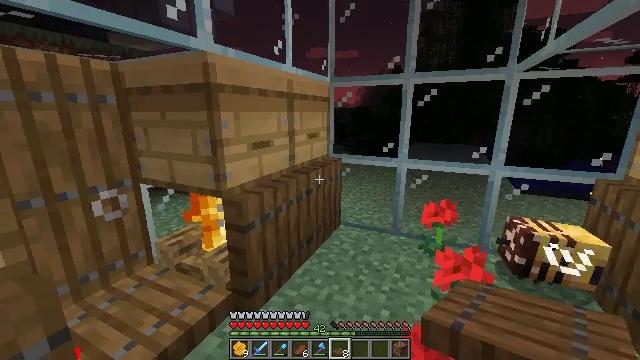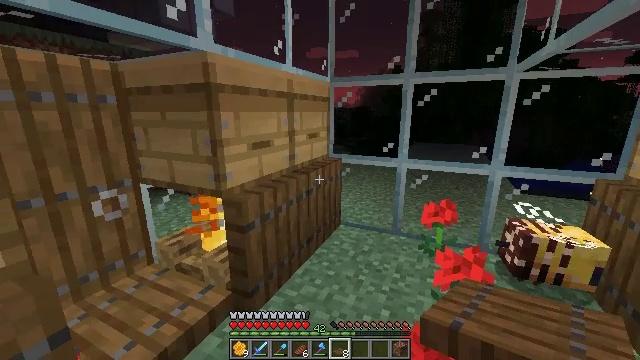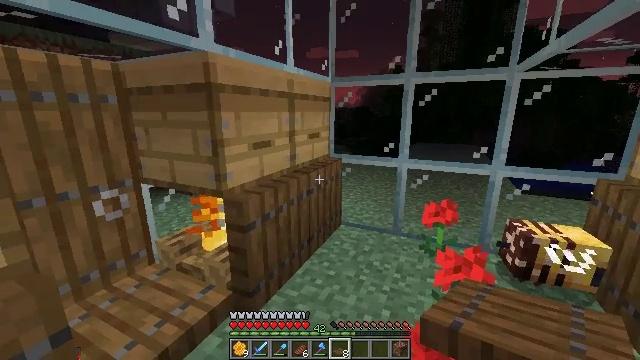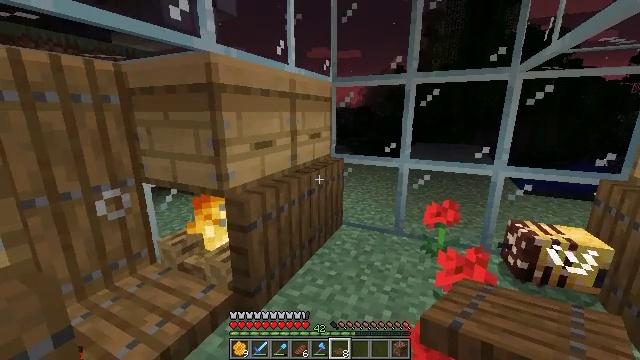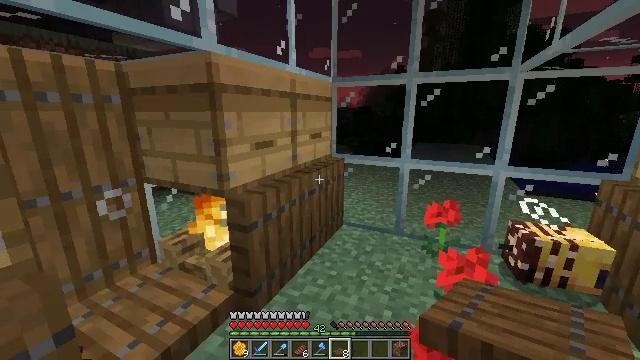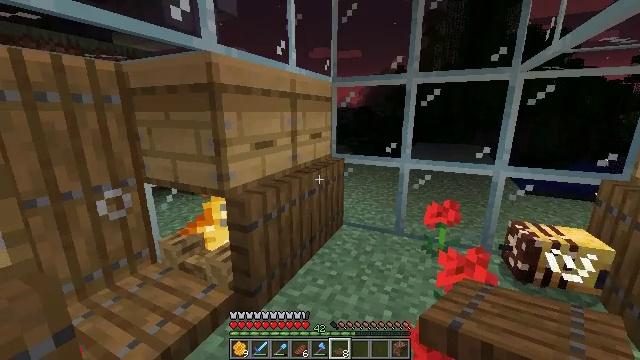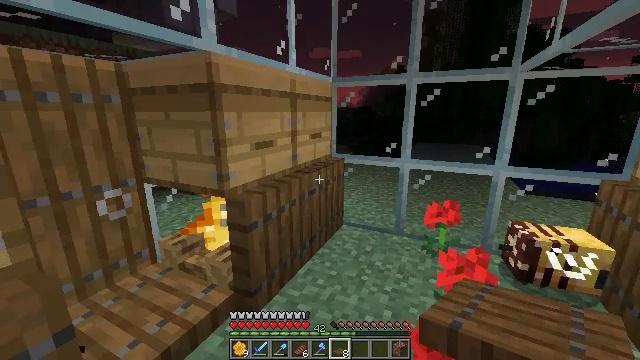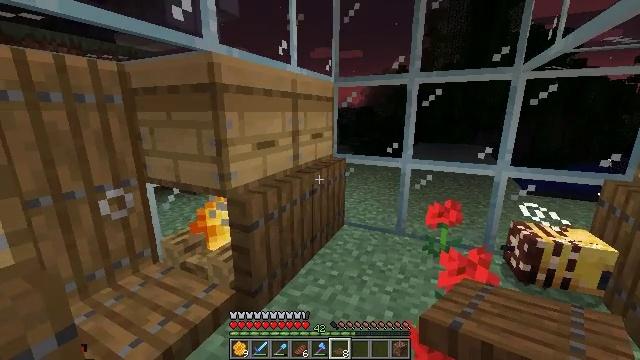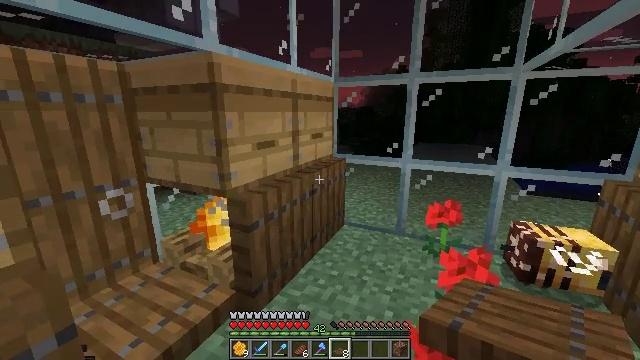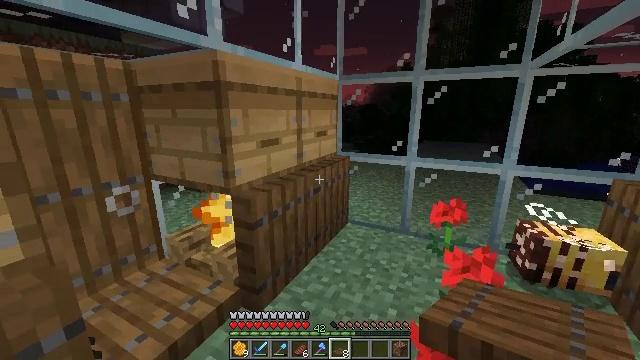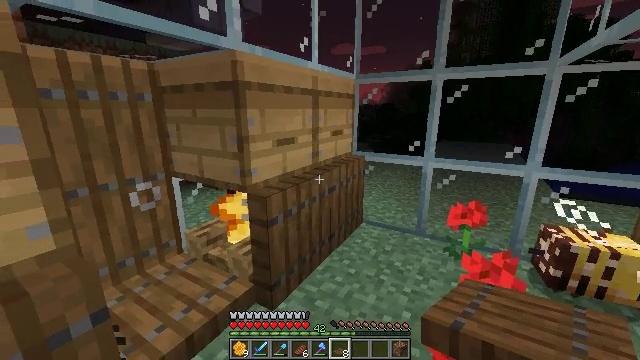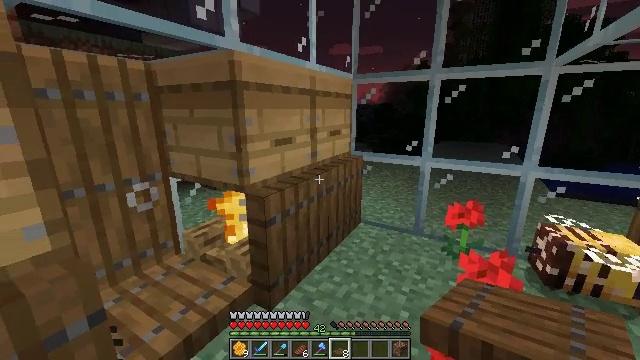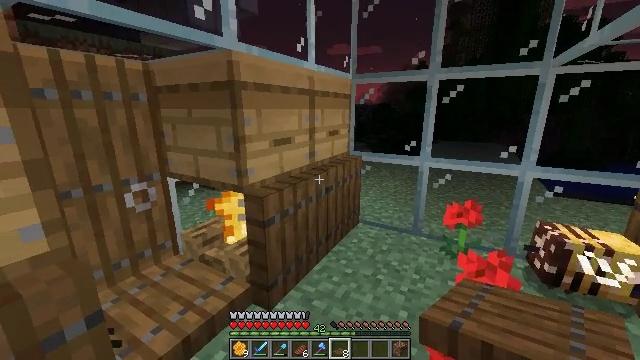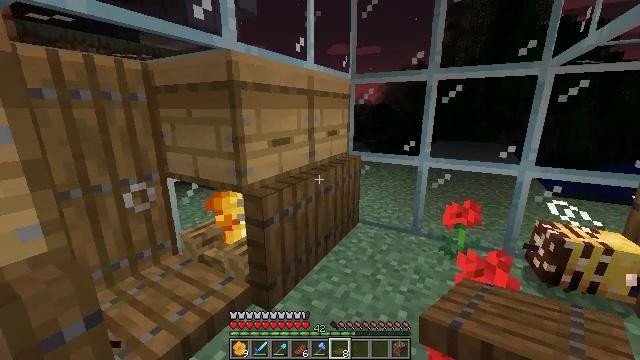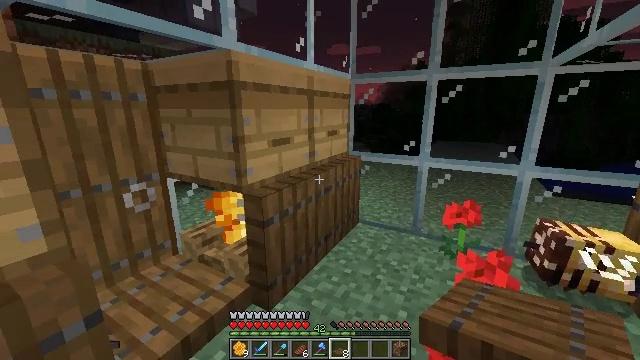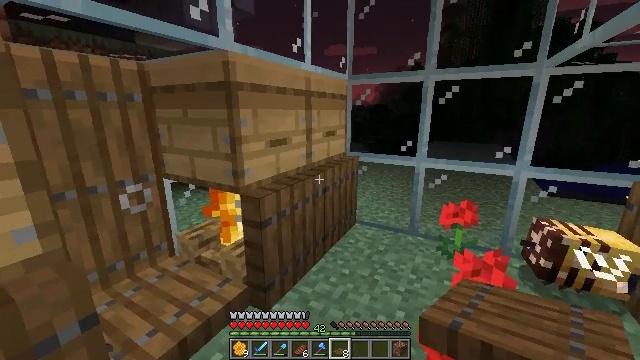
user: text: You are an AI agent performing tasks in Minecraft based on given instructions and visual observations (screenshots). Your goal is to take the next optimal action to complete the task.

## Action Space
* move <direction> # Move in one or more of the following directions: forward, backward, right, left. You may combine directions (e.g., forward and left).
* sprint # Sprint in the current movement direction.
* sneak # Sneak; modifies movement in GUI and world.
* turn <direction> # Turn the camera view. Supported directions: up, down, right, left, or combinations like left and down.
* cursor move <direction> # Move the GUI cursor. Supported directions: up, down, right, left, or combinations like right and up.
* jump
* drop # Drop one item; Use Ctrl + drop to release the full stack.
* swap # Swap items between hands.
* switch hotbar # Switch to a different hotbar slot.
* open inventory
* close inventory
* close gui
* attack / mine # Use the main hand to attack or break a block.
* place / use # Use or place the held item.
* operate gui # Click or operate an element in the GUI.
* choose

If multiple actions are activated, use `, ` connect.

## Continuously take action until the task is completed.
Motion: motion action
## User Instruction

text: Gather honeycomb by mining the beehive.
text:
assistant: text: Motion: no_op
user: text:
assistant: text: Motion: no_op
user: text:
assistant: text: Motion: no_op
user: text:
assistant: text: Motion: no_op
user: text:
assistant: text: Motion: no_op
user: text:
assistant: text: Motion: no_op
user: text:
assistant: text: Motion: no_op
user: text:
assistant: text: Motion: no_op
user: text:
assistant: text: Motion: no_op
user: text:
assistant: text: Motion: turn left
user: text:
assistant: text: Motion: no_op
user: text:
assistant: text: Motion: no_op
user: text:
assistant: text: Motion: no_op
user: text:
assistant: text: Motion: no_op
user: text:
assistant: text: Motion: no_op
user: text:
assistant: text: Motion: no_op
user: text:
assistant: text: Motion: no_op
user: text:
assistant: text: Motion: no_op
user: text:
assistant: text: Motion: turn right
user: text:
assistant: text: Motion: turn right
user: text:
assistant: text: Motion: turn right
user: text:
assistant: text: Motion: turn right
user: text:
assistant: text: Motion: turn right
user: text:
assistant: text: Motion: turn right and up
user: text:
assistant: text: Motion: turn right and up
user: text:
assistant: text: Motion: no_op
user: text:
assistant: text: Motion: no_op
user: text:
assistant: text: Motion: no_op
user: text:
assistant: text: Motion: no_op
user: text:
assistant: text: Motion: no_op